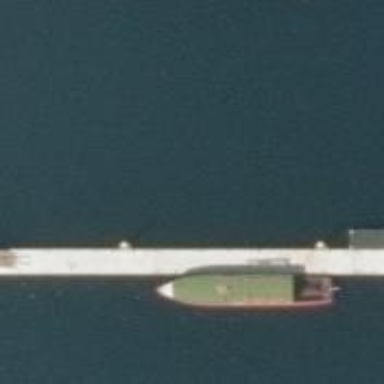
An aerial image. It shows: Man-made pier.